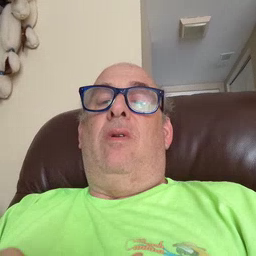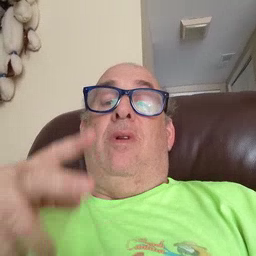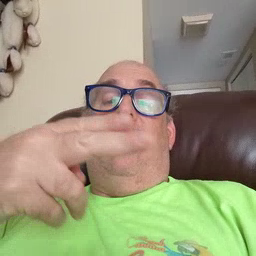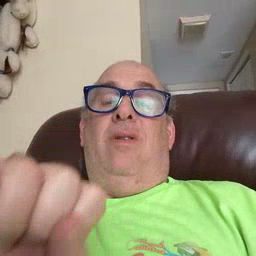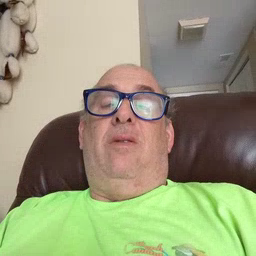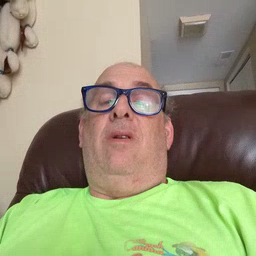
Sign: scissors